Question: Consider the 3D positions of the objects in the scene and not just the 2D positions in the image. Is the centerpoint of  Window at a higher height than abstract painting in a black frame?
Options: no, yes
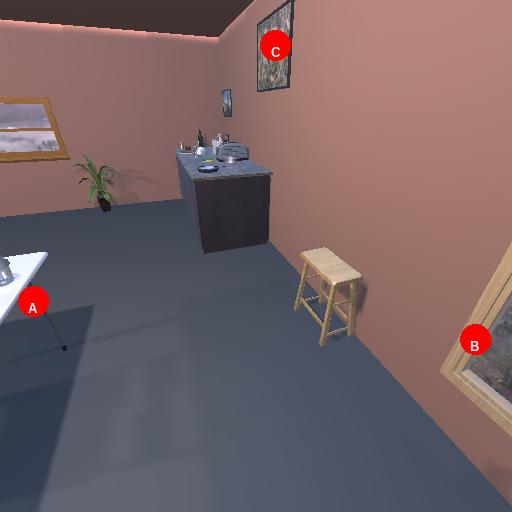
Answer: no